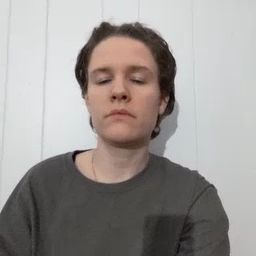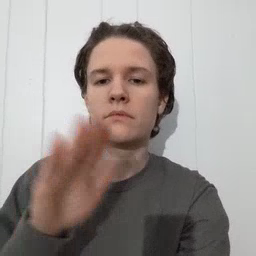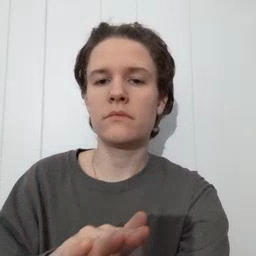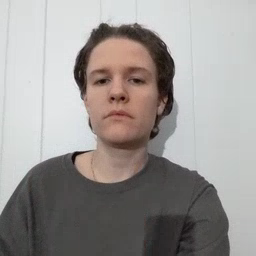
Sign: on